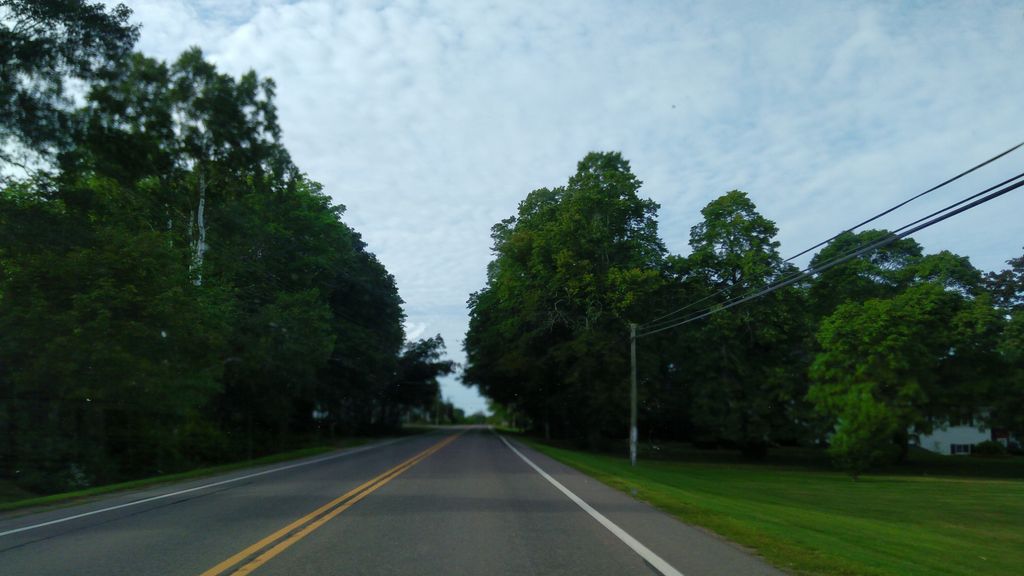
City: charlottetown